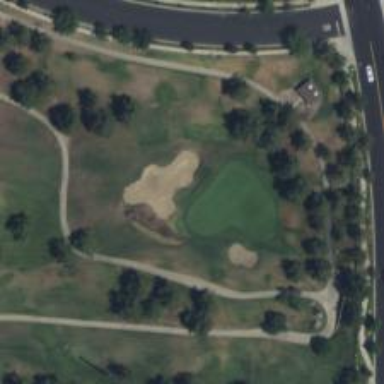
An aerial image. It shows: Golf hole.